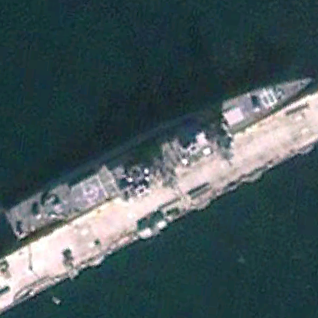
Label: cruiser